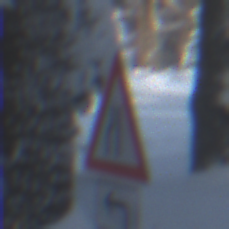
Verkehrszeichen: EinseitigVerengteFahrbahnLinks
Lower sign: RichtungsangabeDurchPfeile2
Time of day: MorningAfternoon
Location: Outdoor (Nature)
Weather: Clear
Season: Winter
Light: Natural